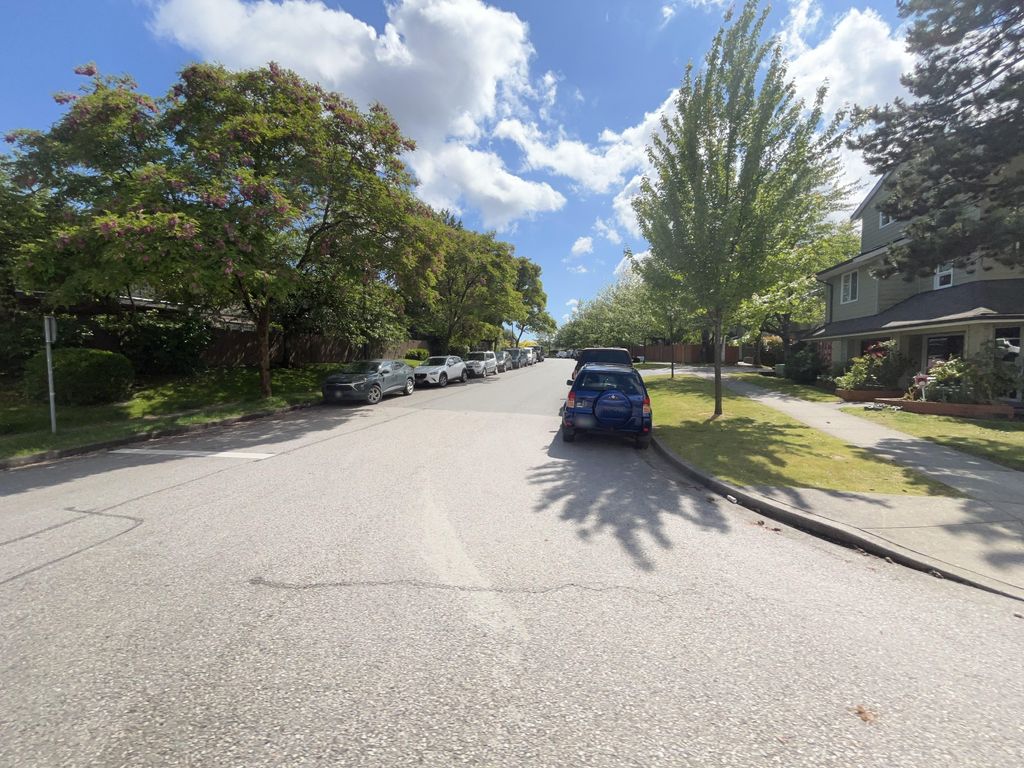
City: vancouver